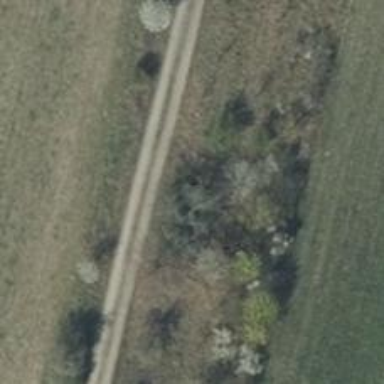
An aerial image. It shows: Row of deciduous broadleaved trees.